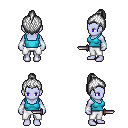
a pixel art fantasy rpg character, female body template, dark elf, purple skin, teal pirate shirt, white pants, white short topknot hairstyle, white cloth bracers, dagger, four views (front, back, left, right), 2x2 character sprite sheet, small pixel art, hard edges, no anti-aliasing